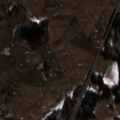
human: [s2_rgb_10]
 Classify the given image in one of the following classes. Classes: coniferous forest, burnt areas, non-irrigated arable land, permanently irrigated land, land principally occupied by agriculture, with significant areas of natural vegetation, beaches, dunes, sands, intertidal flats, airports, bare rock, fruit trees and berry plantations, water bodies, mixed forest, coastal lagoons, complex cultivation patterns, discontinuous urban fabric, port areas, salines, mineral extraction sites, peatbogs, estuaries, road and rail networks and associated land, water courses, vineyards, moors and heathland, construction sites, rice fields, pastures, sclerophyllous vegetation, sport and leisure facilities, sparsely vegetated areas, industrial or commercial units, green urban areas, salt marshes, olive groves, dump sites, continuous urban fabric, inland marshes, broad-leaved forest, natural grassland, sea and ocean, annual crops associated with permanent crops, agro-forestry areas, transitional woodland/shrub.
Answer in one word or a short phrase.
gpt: pastures, complex cultivation patterns, land principally occupied by agriculture, with significant areas of natural vegetation, mixed forest